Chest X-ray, AP view. Patient: 46 years old, sex M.
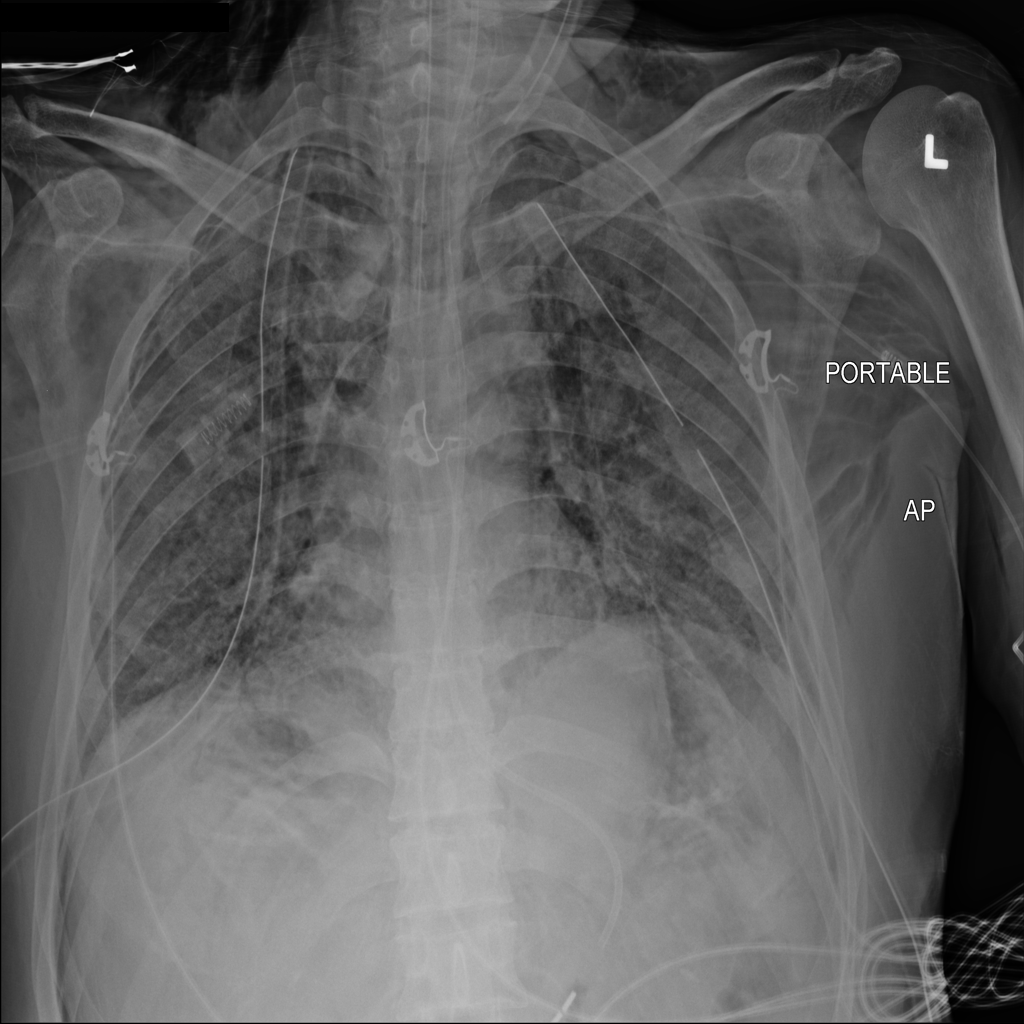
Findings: No Finding